Question: I added a new app to my Xcode and trying to update my provisioning profiles under Window-Organizer-Library,after giving apple developer credits, it is showing the error -the request timed out.It worked fine before for the 2 apps and I just have one account in the TEAMS, I checked Code signing in the new app and it is fine.Does the apple developer site still down??
Please help me on finding the issue.Any help would be appreciated.

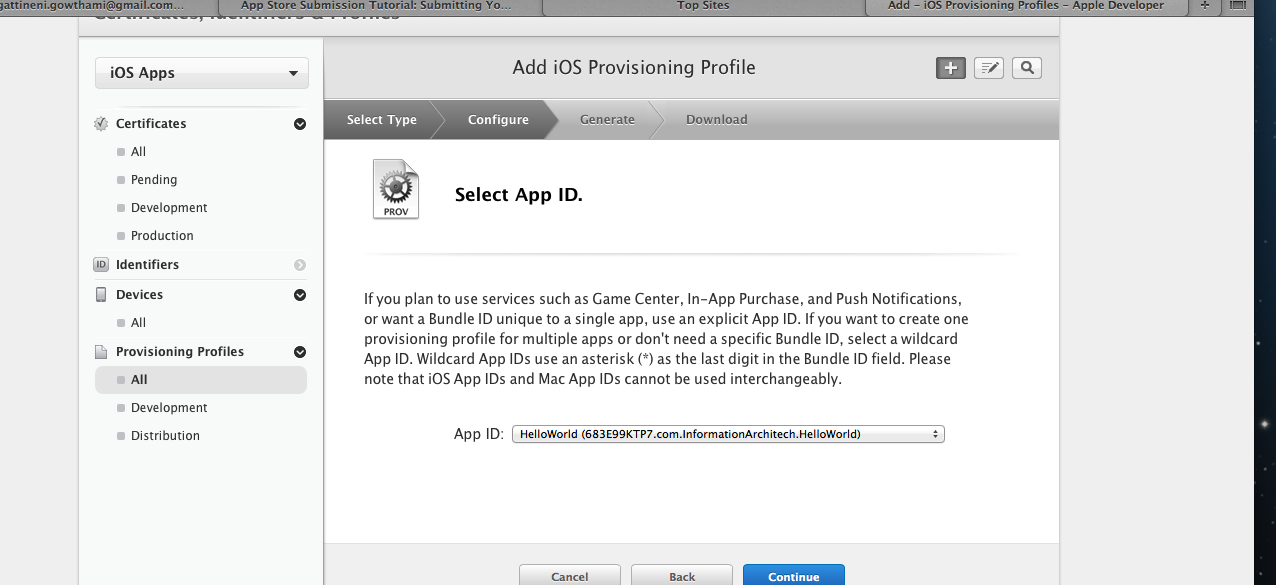
Answer: Yes, the status site says that automatic Xcode configuration is not working yet. <URL>
You can still use the manual way of generating and downloading certificates from the dev portal.